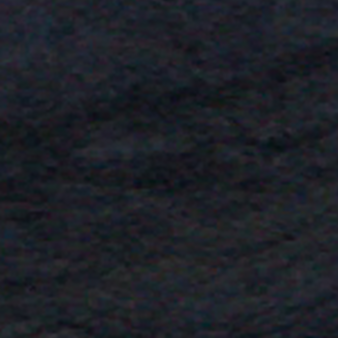
Label: other